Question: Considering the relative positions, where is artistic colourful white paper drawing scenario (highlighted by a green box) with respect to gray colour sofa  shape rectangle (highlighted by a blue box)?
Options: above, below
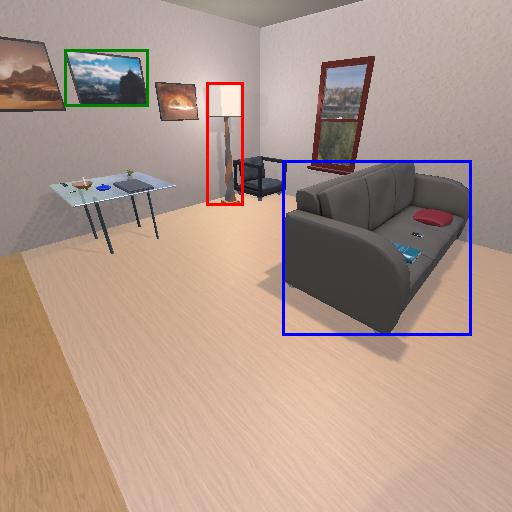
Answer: above